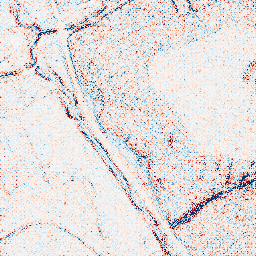
Category: edge_preserving
Decomposition family: anisotropic_diffusion
Decomposition parameters: iterations: 5
kappa: 50
gamma: 0.15
Upsampling method: regularized
Upsampling parameters: scale: 2
lambda_reg: 0.1
Upsampling scale: 2